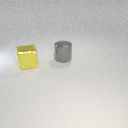
large yellow metal cube to the left of large gray metal cylinder